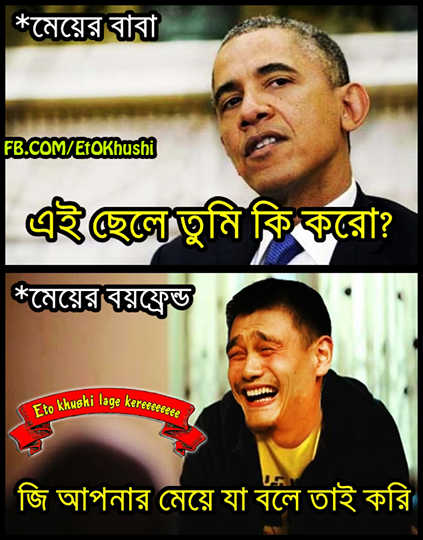
Caption:  *মেয়ের বাবা এই ছেলে তুমি কি করো? *মেয়ের বয়ফ্রেন্ড জি আপনার মেয়ে যা বলে তাই করি
Label: non-hate